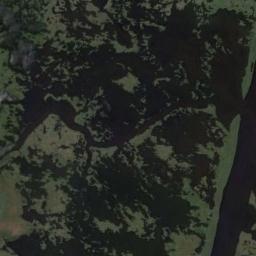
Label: wetland